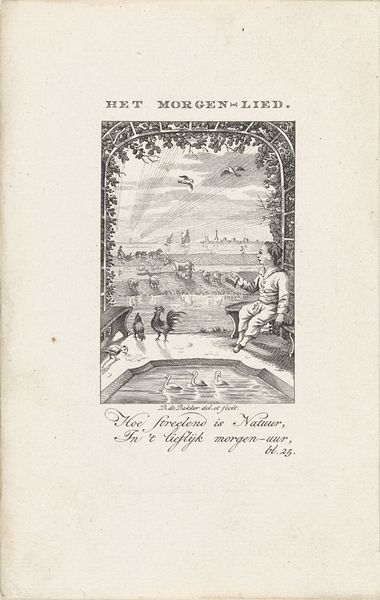
Titel: Kind zit in prieel en zingt bij zonsopkomst
Künstler: Barent de Bakker
Standort: Amsterdam
Institution: Rijksmuseum
Schlagwörter: white, window, bench, black, seat, sit, print, cloud, clouds, man, sky, stone, nature, water, sun, boy, child, light, view, drawing, paper, bird, illustration, line, birds, flying, rooster, writing, door, town, city, leaves, buildings, dove, cattle, cow, pond, book, pool, het, border, words, whit, chicken, chickens, arbour, barefoot, blakc, arbor, rays, word, ducks, roosters, morgan, swans, ducklings, lied, country scene, trellas, trelles, cockerel, country life, idkj